Question: I tried to create a refinerycms engine with a photo field in it, and came across this problem when rendering a page with an image.
I searched for answers with no result.
'''
ArgumentError (Didn't recognise the geometry string ):
dragonfly (0.9.15) lib/dragonfly/image_magick/processor.rb:104:in 'thumb'
dragonfly (0.9.15) lib/dragonfly/function_manager.rb:39:in 'call'
dragonfly (0.9.15) lib/dragonfly/function_manager.rb:39:in 'block (2 levels) in call_last'
dragonfly (0.9.15) lib/dragonfly/function_manager.rb:38:in 'catch'
dragonfly (0.9.15) lib/dragonfly/function_manager.rb:38:in 'block in call_last'
dragonfly (0.9.15) lib/dragonfly/function_manager.rb:37:in 'each'
dragonfly (0.9.15) lib/dragonfly/function_manager.rb:37:in 'call_last'
dragonfly (0.9.15) lib/dragonfly/processor.rb:5:in 'process'
dragonfly (0.9.15) lib/dragonfly/job.rb:79:in 'apply'
dragonfly (0.9.15) lib/dragonfly/job.rb:268:in 'block in apply'
dragonfly (0.9.15) lib/dragonfly/job.rb:268:in 'each'
dragonfly (0.9.15) lib/dragonfly/job.rb:268:in 'apply'
dragonfly (0.9.15) lib/dragonfly/response.rb:25:in 'to_response'
dragonfly (0.9.15) lib/dragonfly/server.rb:43:in 'block in call'
dragonfly (0.9.15) lib/dragonfly/server.rb:39:in 'catch'
dragonfly (0.9.15) lib/dragonfly/server.rb:39:in 'call'
journey (1.0.4) lib/journey/router.rb:68:in 'block in call'
journey (1.0.4) lib/journey/router.rb:56:in 'each'
journey (1.0.4) lib/journey/router.rb:56:in 'call'
actionpack (3.2.13) lib/action_dispatch/routing/route_set.rb:612:in 'call'
railties (3.2.13) lib/rails/engine.rb:479:in 'call'
railties (3.2.13) lib/rails/railtie/configurable.rb:30:in 'method_missing'
journey (1.0.4) lib/journey/router.rb:68:in 'block in call'
journey (1.0.4) lib/journey/router.rb:56:in 'each'
journey (1.0.4) lib/journey/router.rb:56:in 'call'
actionpack (3.2.13) lib/action_dispatch/routing/route_set.rb:612:in 'call'
warden (1.2.3) lib/warden/manager.rb:35:in 'block in call'
warden (1.2.3) lib/warden/manager.rb:34:in 'catch'
warden (1.2.3) lib/warden/manager.rb:34:in 'call'
actionpack (3.2.13) lib/action_dispatch/middleware/best_standards_support.rb:17:in 'call'
rack (1.4.5) lib/rack/etag.rb:23:in 'call'
rack (1.4.5) lib/rack/conditionalget.rb:25:in 'call'
actionpack (3.2.13) lib/action_dispatch/middleware/head.rb:14:in 'call'
actionpack (3.2.13) lib/action_dispatch/middleware/params_parser.rb:21:in 'call'
actionpack (3.2.13) lib/action_dispatch/middleware/flash.rb:242:in 'call'
rack (1.4.5) lib/rack/session/abstract/id.rb:210:in 'context'
rack (1.4.5) lib/rack/session/abstract/id.rb:205:in 'call'
actionpack (3.2.13) lib/action_dispatch/middleware/cookies.rb:341:in 'call'
dragonfly (0.9.15) lib/dragonfly/cookie_monster.rb:9:in 'call'
activerecord (3.2.13) lib/active_record/query_cache.rb:64:in 'call'
activerecord (3.2.13) lib/active_record/connection_adapters/abstract/connection_pool.rb:479:in 'call'
actionpack (3.2.13) lib/action_dispatch/middleware/callbacks.rb:28:in 'block in call'
activesupport (3.2.13) lib/active_support/callbacks.rb:405:in '_run__2453851283421214568__call__3206204981088823143__callbacks'
activesupport (3.2.13) lib/active_support/callbacks.rb:405:in '__run_callback'
activesupport (3.2.13) lib/active_support/callbacks.rb:385:in '_run_call_callbacks'
activesupport (3.2.13) lib/active_support/callbacks.rb:81:in 'run_callbacks'
actionpack (3.2.13) lib/action_dispatch/middleware/callbacks.rb:27:in 'call'
actionpack (3.2.13) lib/action_dispatch/middleware/reloader.rb:65:in 'call'
actionpack (3.2.13) lib/action_dispatch/middleware/remote_ip.rb:31:in 'call'
actionpack (3.2.13) lib/action_dispatch/middleware/debug_exceptions.rb:16:in 'call'
actionpack (3.2.13) lib/action_dispatch/middleware/show_exceptions.rb:56:in 'call'
railties (3.2.13) lib/rails/rack/logger.rb:32:in 'call_app'
railties (3.2.13) lib/rails/rack/logger.rb:16:in 'block in call'
activesupport (3.2.13) lib/active_support/tagged_logging.rb:22:in 'tagged'
railties (3.2.13) lib/rails/rack/logger.rb:16:in 'call'
actionpack (3.2.13) lib/action_dispatch/middleware/request_id.rb:22:in 'call'
rack (1.4.5) lib/rack/methodoverride.rb:21:in 'call'
rack (1.4.5) lib/rack/runtime.rb:17:in 'call'
activesupport (3.2.13) lib/active_support/cache/strategy/local_cache.rb:72:in 'call'
rack (1.4.5) lib/rack/lock.rb:15:in 'call'
actionpack (3.2.13) lib/action_dispatch/middleware/static.rb:63:in 'call'
railties (3.2.13) lib/rails/engine.rb:479:in 'call'
railties (3.2.13) lib/rails/application.rb:223:in 'call'
rack (1.4.5) lib/rack/content_length.rb:14:in 'call'
railties (3.2.13) lib/rails/rack/log_tailer.rb:17:in 'call'
rack (1.4.5) lib/rack/handler/webrick.rb:59:in 'service'
'''
Here is code but it was generated by the refinery with this command:
'''
rails g refinery:engine car name:string description:string photo:image
'''
This is the controller:
'''
def show
@car = Car.find(params[:id])
present(@page)
end
'''
This is the view:
'''
<% content_for :body_content_title do %>
<%= @car.name %>
<% end %>
<% content_for :body do %>
<section>
<h1>Name</h1>
<p>
<%=raw @car.name %>
</p>
</section>
<section>
<h1>Description</h1>
<p>
<%=raw @car.description %>
</p>
</section>
<section>
<h1>Photo</h1>
<p>
<%= image_fu @car.photo, nil %>
</p>
</section>
<% end %>
<% content_for :side_body do %>
<aside>
<h2><%= t('.other') %></h2>
<ul id="cars">
<% @cars.each do |car| %>
<li>
<%= link_to car.name, refinery.cars_car_path(car) %>
</li>
<% end %>
</ul>
</aside>
<% end %>
<%= render '/refinery/content_page' %>
'''
This is a model:
'''
module Refinery
module Cars
class Car < Refinery::Core::BaseModel
self.table_name = 'refinery_cars'
attr_accessible :name, :description, :photo_id, :position
validates :name, :presence => true, :uniqueness => true
belongs_to :photo, :class_name => '::Refinery::Image'
end
end
end
'''

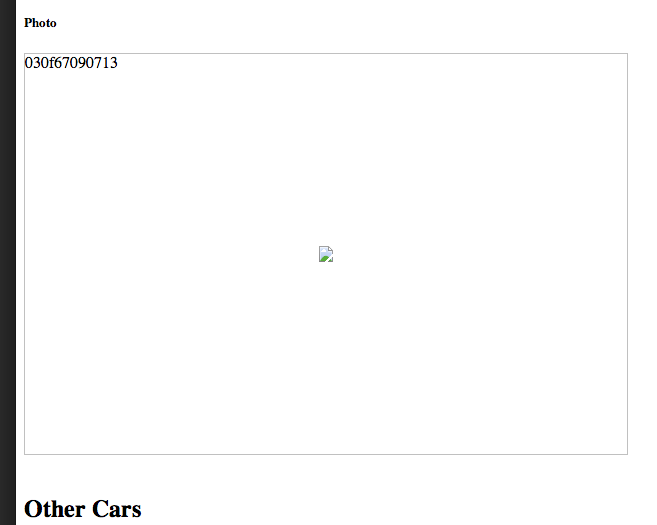
Answer: This solved the problem:
'''
<%= image_fu(@car.photo, "300x300")%>
'''
Thanks for helping.